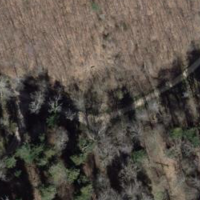
EUNIS habitat code: 41
Species observed at this site:
Volucella pellucens